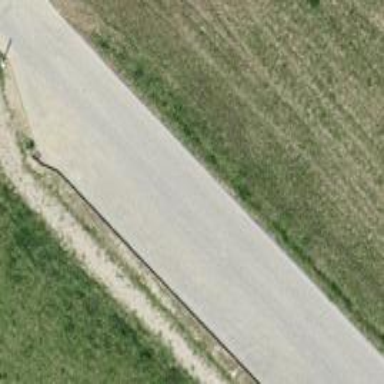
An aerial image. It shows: Passing place on the road.